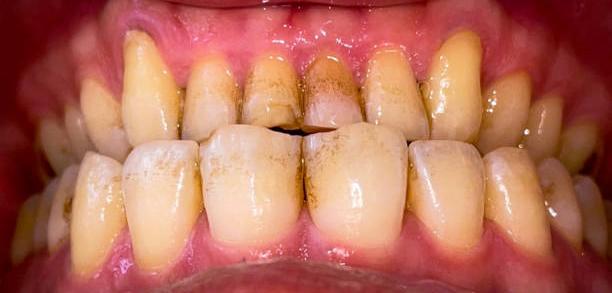
Condition: Gingivitis